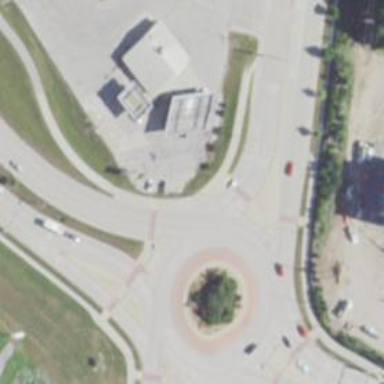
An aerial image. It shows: Primary highway intersecting roundabout.